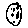
Label: moon